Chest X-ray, AP view. Patient: 31 years old, sex F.
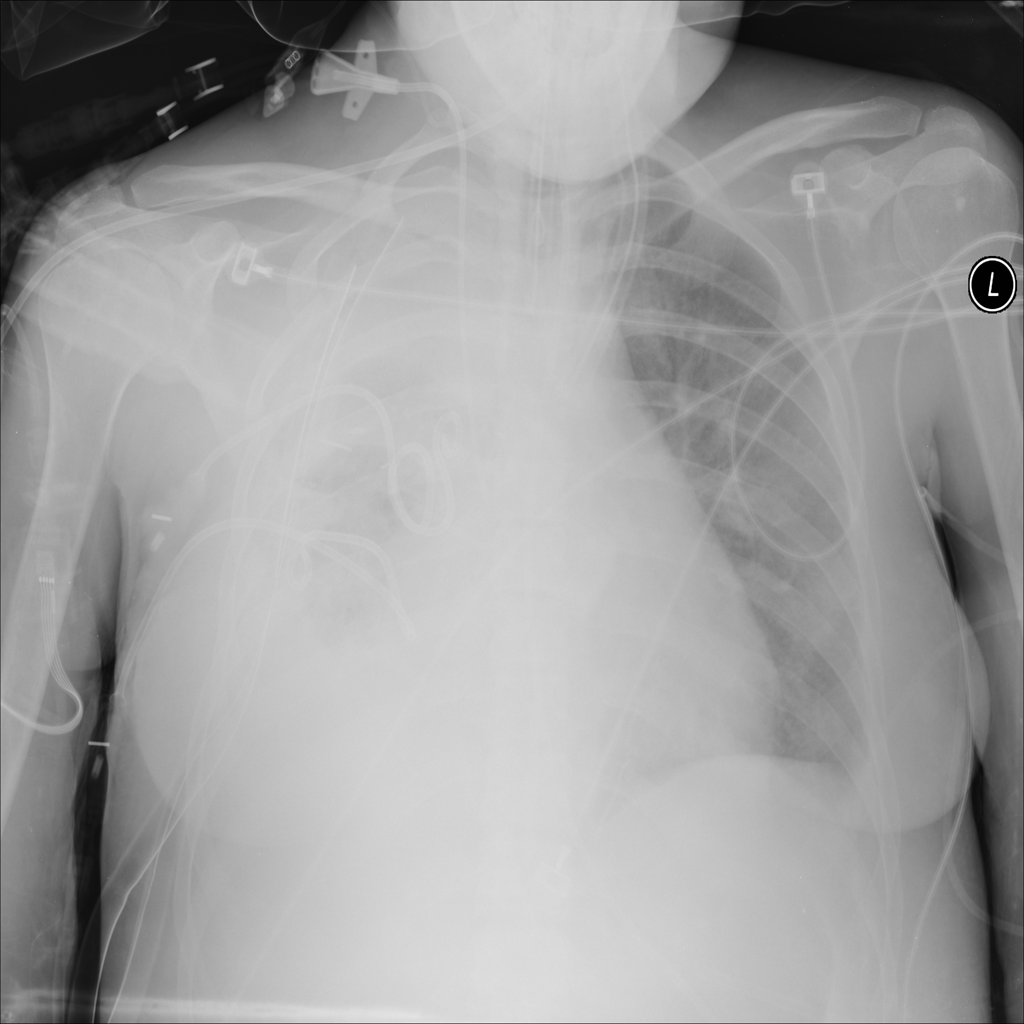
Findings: No Finding